Question: And no wonder as there is no such file in '...oost_1_58_0\stage\lib'. How can I get one ? I only have:
'''
boost_1_58_0\stage\lib\libboost_filesystem-vc120-mt-s-1_58.lib
boost_1_58_0\stage\lib\libboost_filesystem-vc120-s-1_58.lib
'''
in there. Tried to compile boost with various options ending up with tacking '--build-type=complete' to it (the "poor man's" solution from <URL> to get:
'''
> b2 toolset=msvc threadapi=win32 link=static runtime-link=static variant=release address-model=32 --with-filesystem --with-locale --with-regex --with-system --with-iostreams --build-type=complete
'''
the command line being suggested in the readme of the project that I am importing - still no joy. It is a CMake project I got into some pains to build an MSVS solution for.
NB: my problem was solved when looking carefully at the CMake gui:

I realized that it is the Debug configuration that did not build and sure enough when I right clicked on the "solution" > Configuration Manager > changed to a release build all was ok. Still the question remains - how do I get those libboost_filesystem-vc120-mt--1_58.lib builds ?
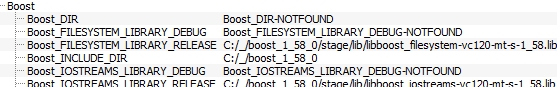
Answer: You'd need to have 'runtime-link=static runtime-debugging=on variant=debug' in the b2 command line args to get 'sgd'.
From the <URL>:
> ABI tag: encodes details that affect the library's interoperability with other compiled code. For each such feature, a single letter is added to the tag:'''
Key | Use this library when: | Boost.Build option
=====================================================================================
s | linking statically to the C++ standard library and | runtime-link=static
| compiler runtime support libraries. |
-------------------------------------------------------------------------------------
g | using debug versions of the standard and runtime | runtime-debugging=on
| support libraries. |
-------------------------------------------------------------------------------------
y | using a special debug build of Python. | python-debugging=on
-------------------------------------------------------------------------------------
d | building a debug version of your code. | variant=debug
-------------------------------------------------------------------------------------
p | using the STLPort standard library rather than the | stdlib=stlport
| default one supplied with your compiler. |
'''